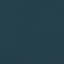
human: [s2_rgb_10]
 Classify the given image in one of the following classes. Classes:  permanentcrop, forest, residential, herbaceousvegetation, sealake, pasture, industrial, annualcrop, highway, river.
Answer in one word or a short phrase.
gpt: SeaLake